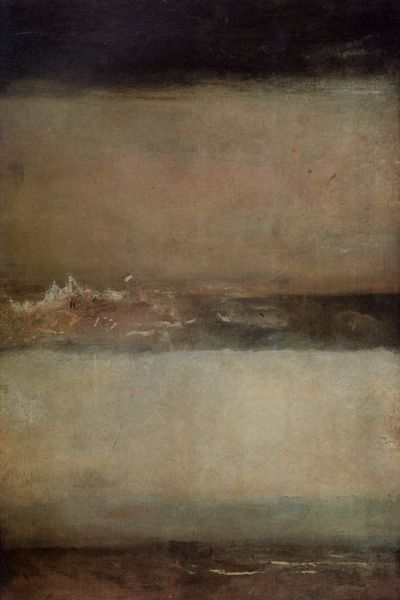
Titel: Drei Seelandschaften
Künstler: William Turner
Standort: London
Institution: Tate Gallery
Schlagwörter: blau, dunkel, gemälde, gewitter, himmel, meer, wasser, weiß, wolken, fluss, gelb, grün, impressionismus, landschaft, ocker, see, ufer, ausschnitt, braun, grau, hell, nacht, pastell, schwarz, rot, schnee, wolke, beige, expressionismus, flächig, hochformat, öl, horizont, natur, brücke, gewässer, rosa, gischt, ruhig, strand, welle, wellen, düster, abstrakt, modern, nebel, tag, linien, angst, gicht, sturm, turner, wetter, woge, wogen, duktus, detail, streifen, ölfarbe, abstraktion, unscharf, oben, unten, rechteck, linie, starnd, farbflächen, form, quer, leinwand, verschwommen, hellgrau, rechteckig, hochkant, gedeckte farben, horizontal, verlauf, querstreifen, tosen, aufteilung, horizontale, vergleich, grenzen, abstarkt, william, waagrecht, william turner, bereiche, horizntale, horizontalen, olken, smeer, 20. jahrhundert